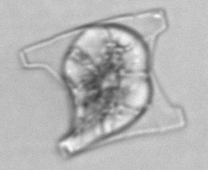
Label: Eucampia